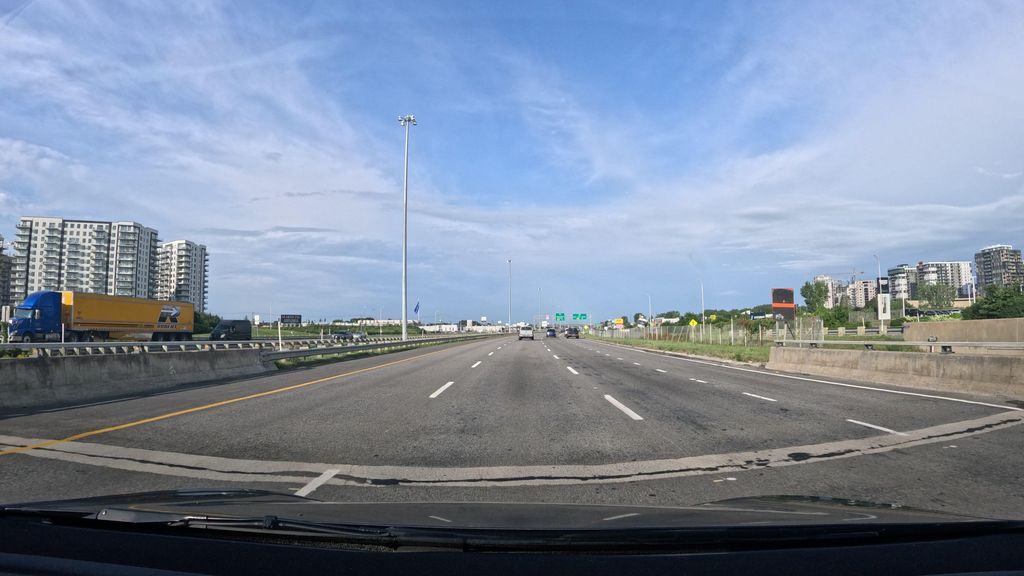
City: montreal